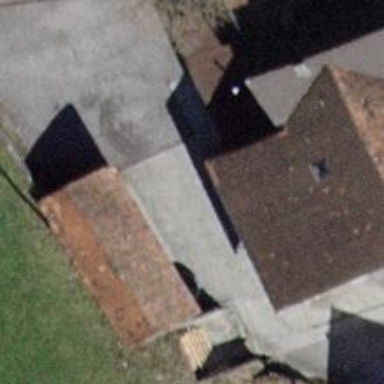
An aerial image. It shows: Garage building.